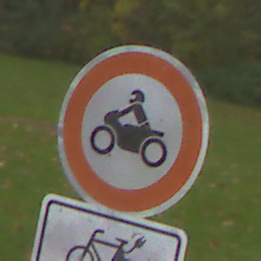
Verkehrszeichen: VerbotKraftraeder
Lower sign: EinspurigeFahrzeugeFrei4
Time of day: Midday
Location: Outdoor (Nature)
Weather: Overcast
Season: Autumn
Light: Natural